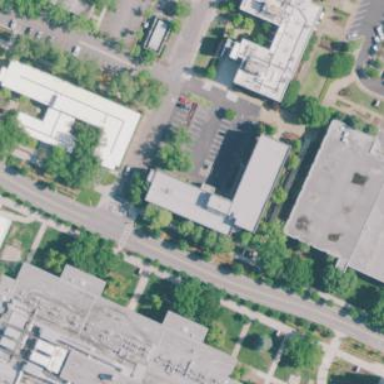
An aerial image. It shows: University building.